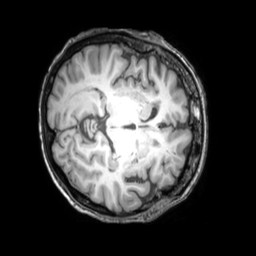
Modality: T1w
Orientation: axial
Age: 85
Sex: female
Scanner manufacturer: philips
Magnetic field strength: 3 T
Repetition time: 0.009894 s
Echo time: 0.004605 s